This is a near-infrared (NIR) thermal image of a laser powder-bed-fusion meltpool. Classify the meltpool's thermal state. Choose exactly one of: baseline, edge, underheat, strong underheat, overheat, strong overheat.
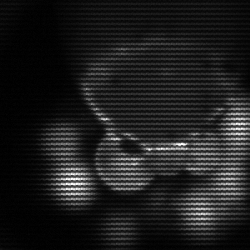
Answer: edge